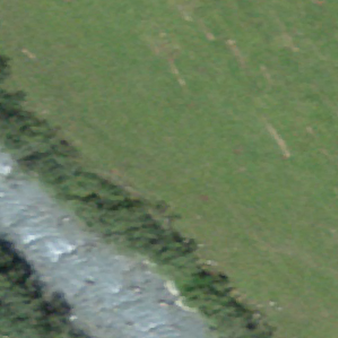
Label: other